Interaction volume radius: 10 \u00c5
Interaction volume height: 10 \u00c5
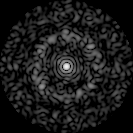
Disorder parameter: 0.7859